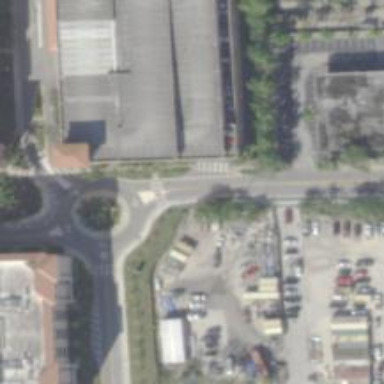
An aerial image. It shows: Asphalt footway with uncontrolled zebra crossing.